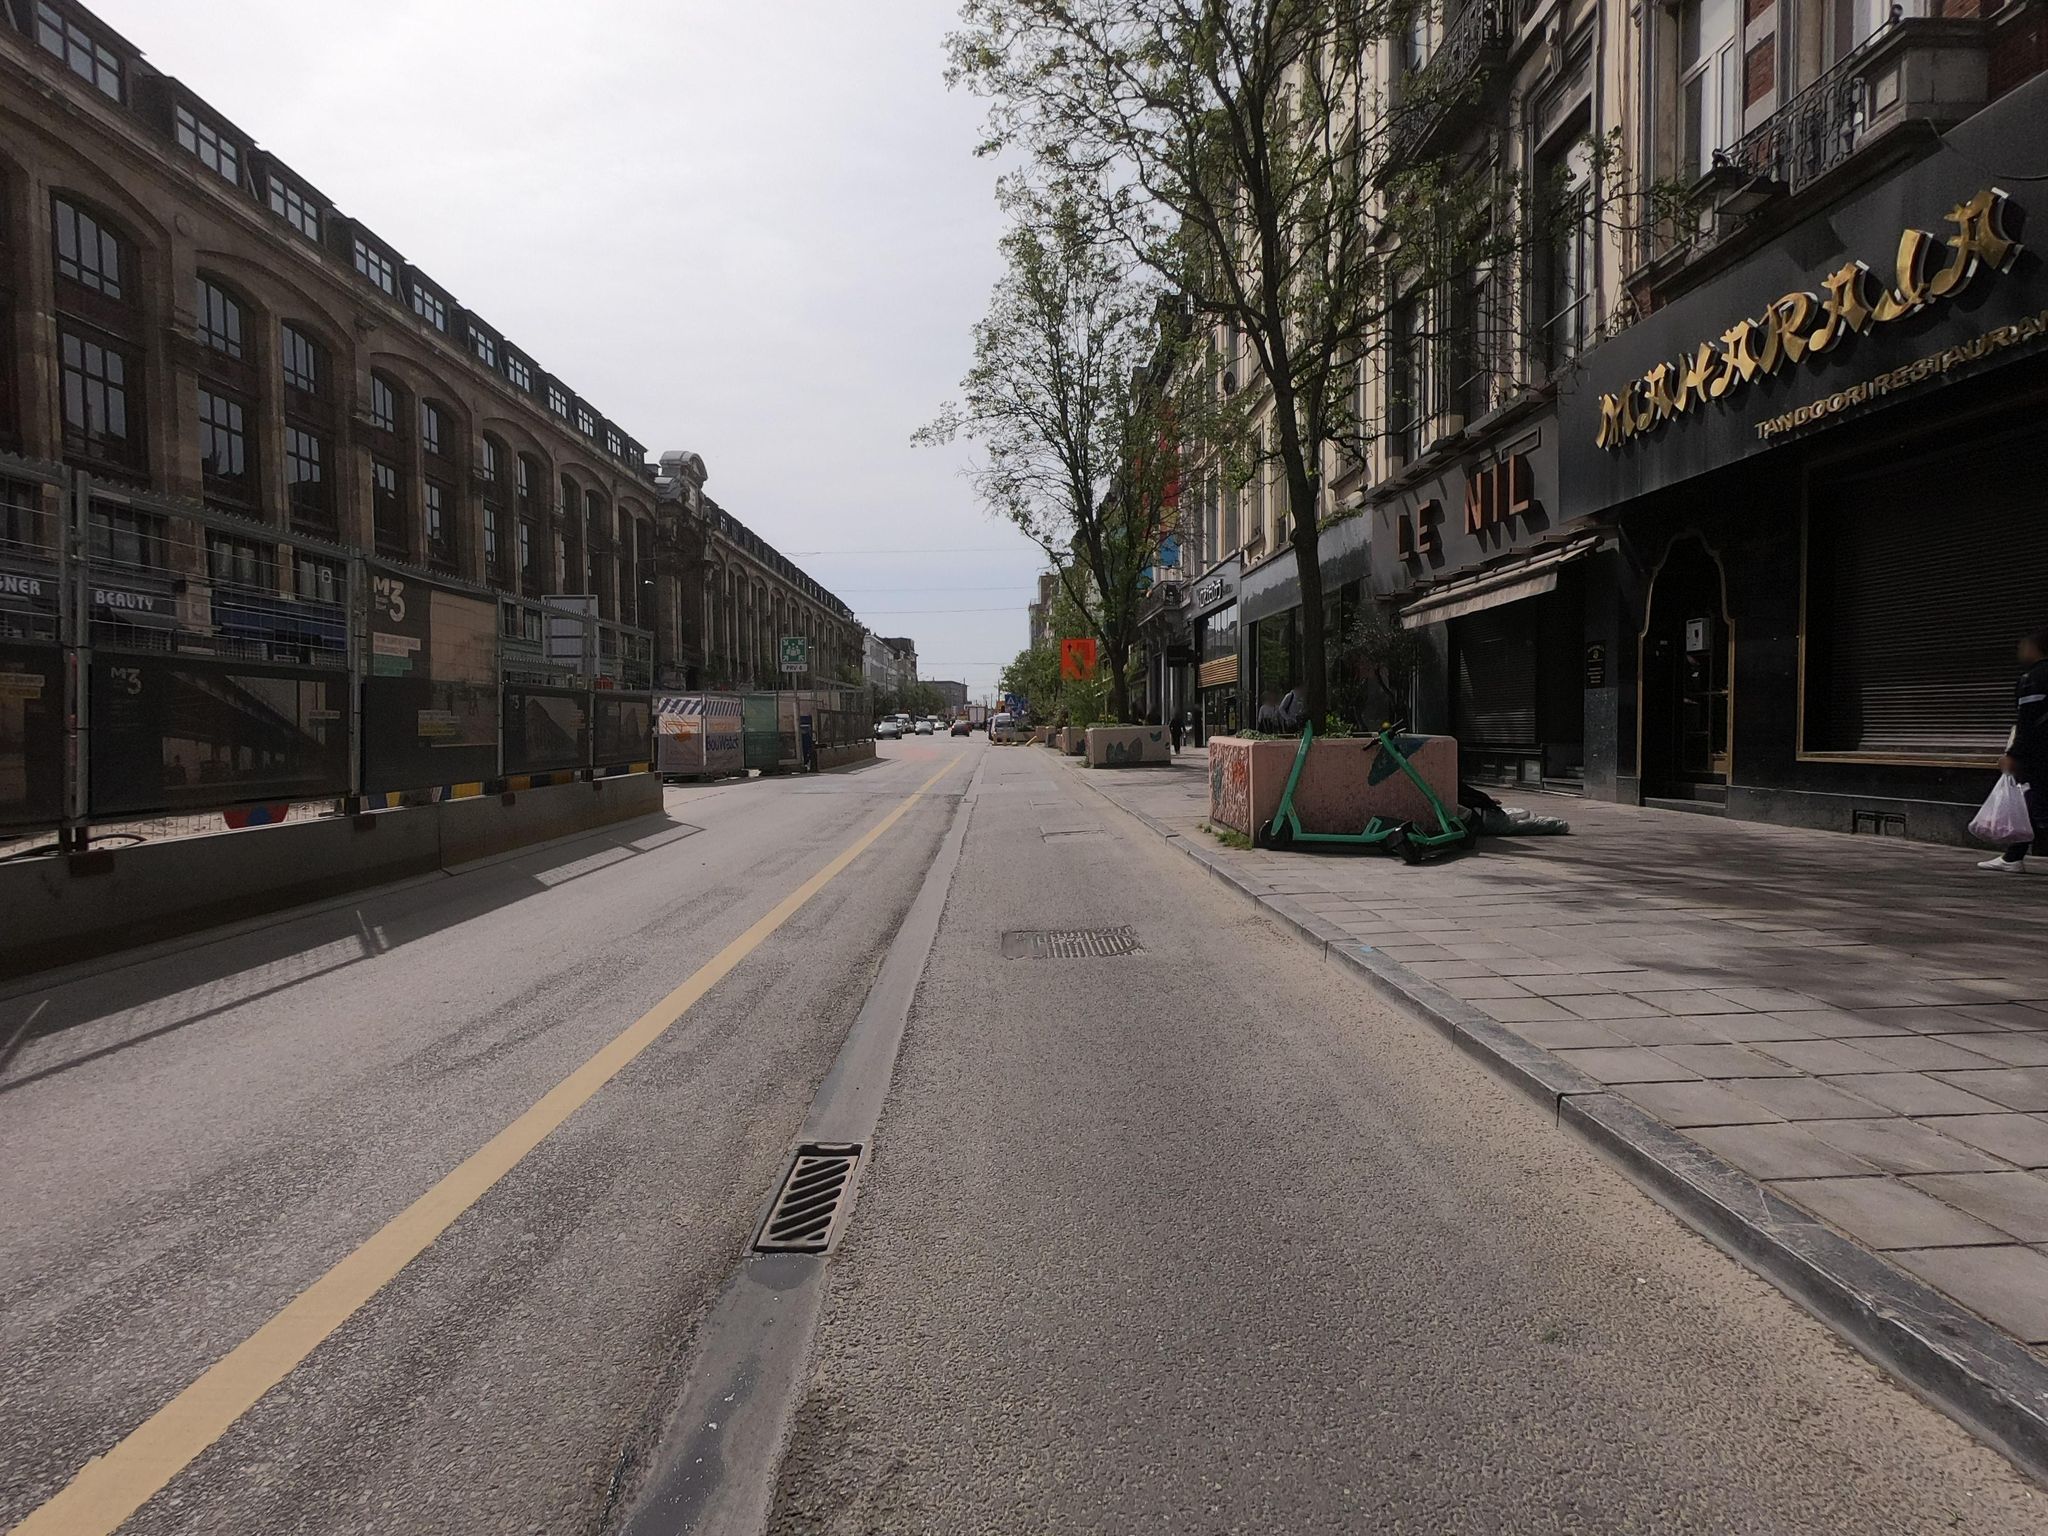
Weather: clear
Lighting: day
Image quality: good
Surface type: cycling surface
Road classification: tertiary
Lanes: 2
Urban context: urban centre
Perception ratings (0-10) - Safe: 6.3, Lively: 8.24, Beautiful: 8.73, Boring: 0.59, Depressing: 3.76, Wealthy: 6.66